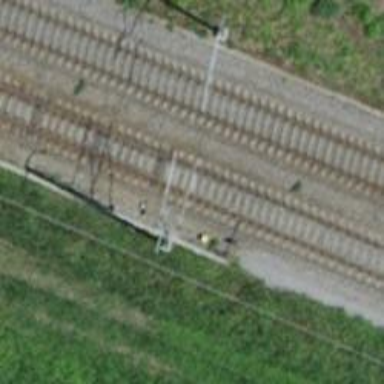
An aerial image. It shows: Railway switch.